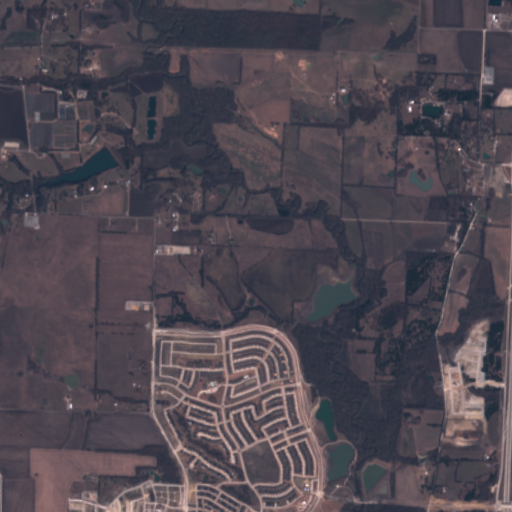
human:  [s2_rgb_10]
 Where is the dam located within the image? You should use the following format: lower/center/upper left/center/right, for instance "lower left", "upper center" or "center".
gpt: The dam is located in the upper left of the image.
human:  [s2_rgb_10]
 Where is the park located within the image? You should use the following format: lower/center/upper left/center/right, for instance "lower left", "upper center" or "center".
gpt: The park is located in the center left of the image.
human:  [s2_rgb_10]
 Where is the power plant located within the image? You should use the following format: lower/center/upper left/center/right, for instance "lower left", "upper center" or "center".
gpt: There is no power plant in the image.